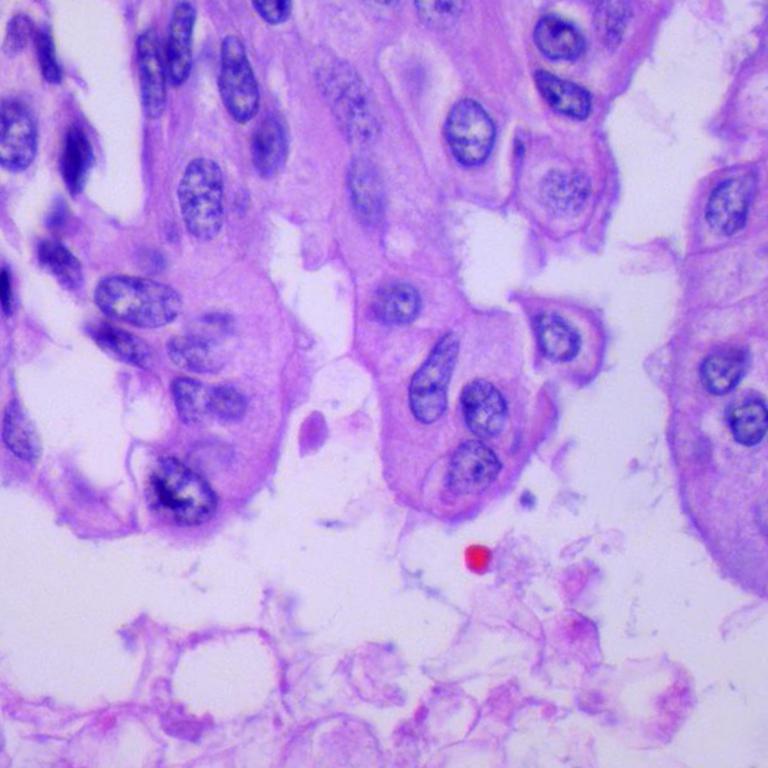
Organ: lung
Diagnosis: adenocarcinomas